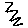
Label: zigzag